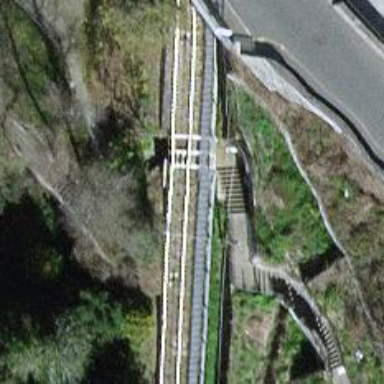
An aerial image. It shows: Funicular railway.